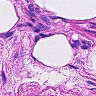
Metastatic tissue present: no